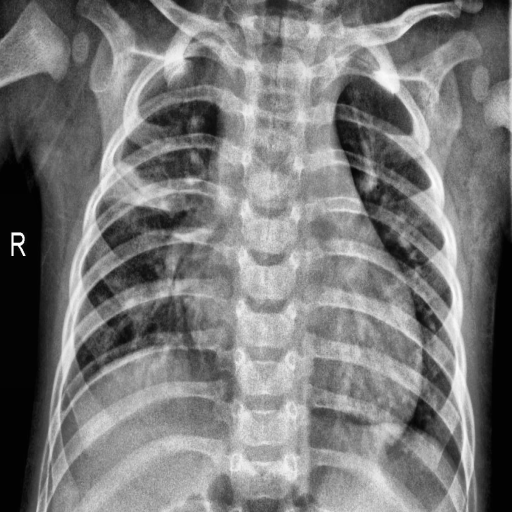
Finding: PNEUMONIA